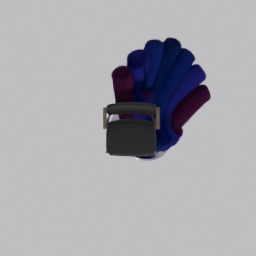
Label: furniture